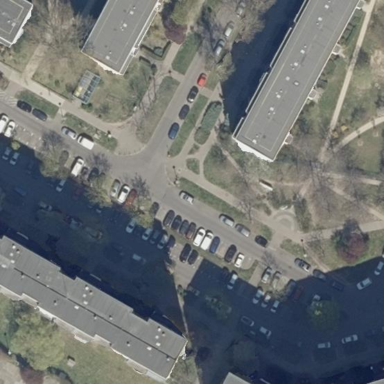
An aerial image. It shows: Street side parking area.